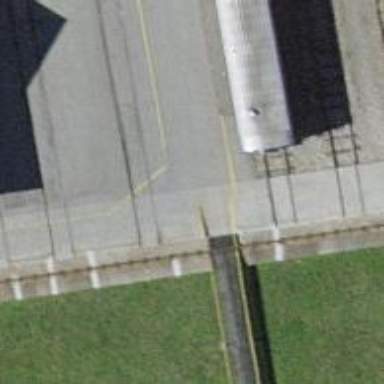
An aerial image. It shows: Narrow-gauge railway with one track passing through service yard.